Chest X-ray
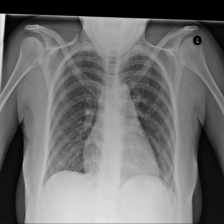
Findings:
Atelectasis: negative
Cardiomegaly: negative
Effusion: negative
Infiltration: positive
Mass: negative
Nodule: negative
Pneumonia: negative
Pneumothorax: negative
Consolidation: negative
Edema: negative
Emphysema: negative
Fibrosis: negative
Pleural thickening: negative
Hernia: negative